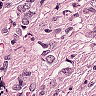
Metastatic tissue present: yes